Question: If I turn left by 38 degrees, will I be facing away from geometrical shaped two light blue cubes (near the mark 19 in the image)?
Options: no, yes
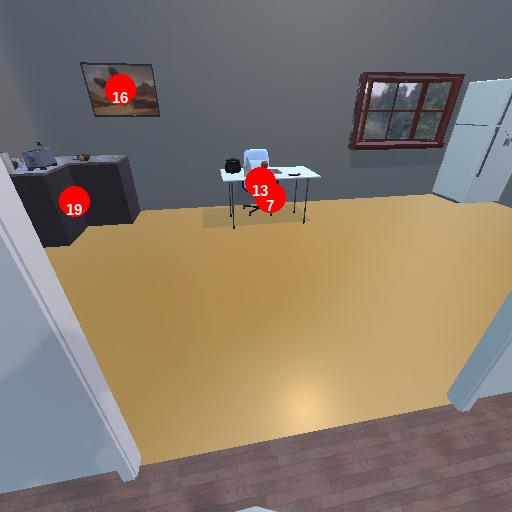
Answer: no